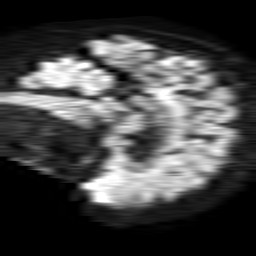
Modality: TRACE
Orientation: sagittal
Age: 56
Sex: male
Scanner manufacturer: philips
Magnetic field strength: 1.5 T
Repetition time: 4.6 s
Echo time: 0.08517 s